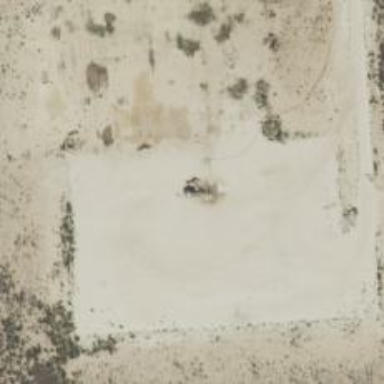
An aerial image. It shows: Petroleum well.